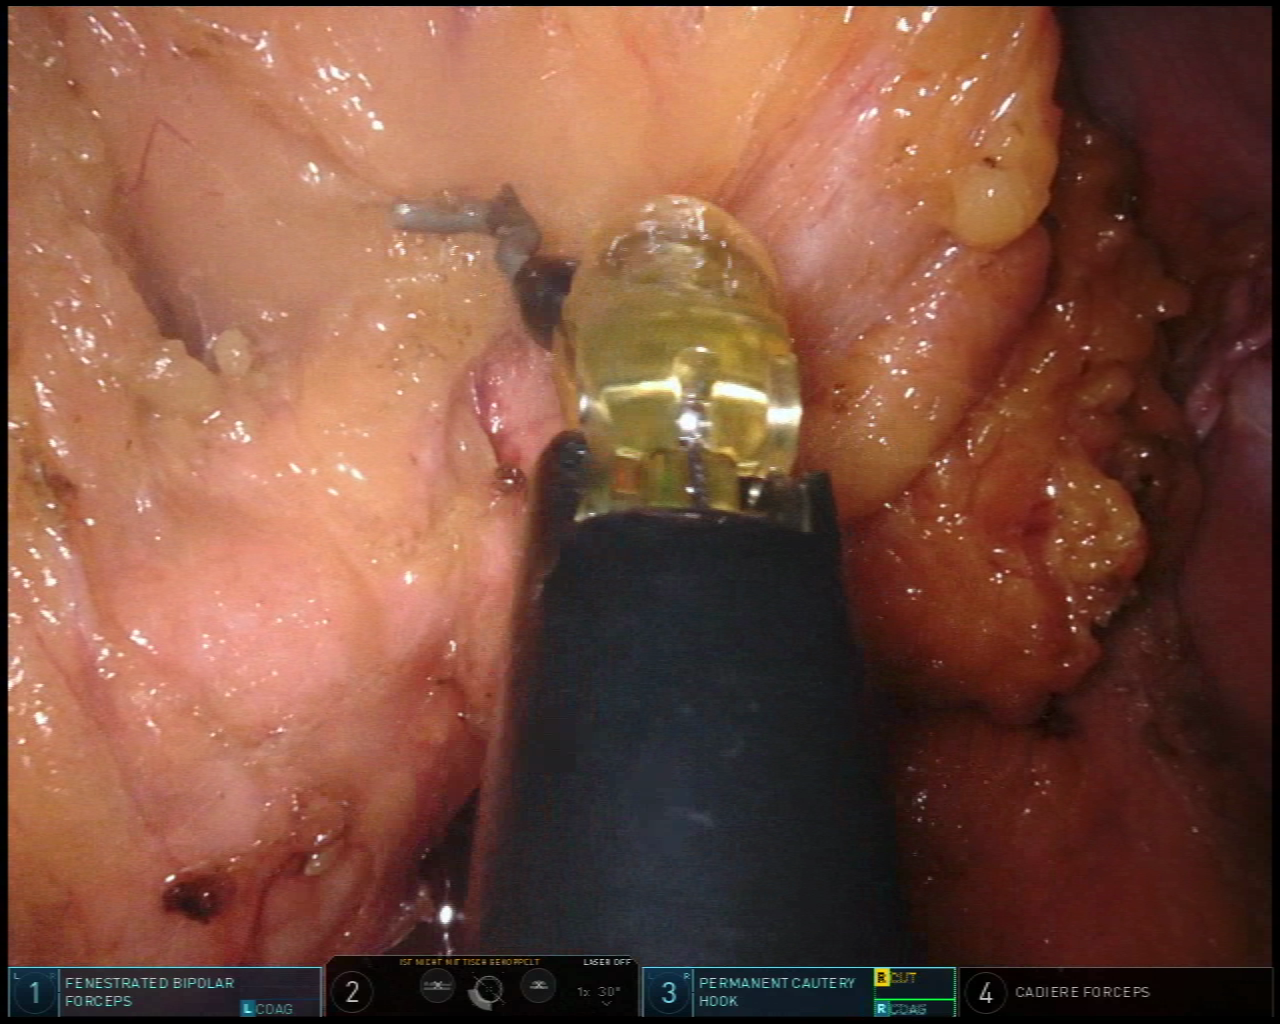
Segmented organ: pancreas
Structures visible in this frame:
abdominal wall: yes
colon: no
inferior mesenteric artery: no
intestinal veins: no
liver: no
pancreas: yes
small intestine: no
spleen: no
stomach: no
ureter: no
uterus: no
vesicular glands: no